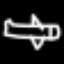
Label: airplane